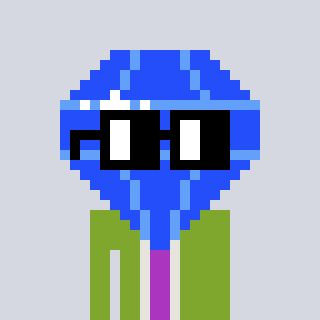
a pixel art character with square black glasses, a blue diamond-shaped head and a slimegreen-colored body on a cool background